Question: I'm using simplecartjs to power an online store. It stores it's data in local storage, which looks like this:
'''
{"SCI-1":{"quantity":1,"id":"SCI-1","price":20,"name":"Mattamusta -teippi","size":"Tyhja"},"SCI-3":{"quantity":1,"id":"SCI-3","price":19,"name":"Mohawk .vaimennusmatto 48 x 39cm"},"SCI-5":{"quantity":2,"id":"SCI-5","price":8,"name":"Car Speaker -hajuste","color":"Green Tea"},"SCI-7":{"quantity":1,"id":"SCI-7","price":50,"name":"Asennuspaketti"},"SCI-9":{"quantity":1,"id":"SCI-9","price":30,"name":"Quartz-kalvot","color":"Yellow","size":"50cm x 30cm"},"SCI-11":{"quantity":1,"id":"SCI-11","price":30,"name":"Quartz-kalvot","color":"True Blue","size":"50cm x 30cm"}}
'''
And I want to add this line it's closed.
'''
"SCI-12":{"quantity":1,"id":"SCI-12","price":5,"name":"Toimituskulut"}
'''
However, the amount of products will depend on user, and so on must grow with the number of items.
Actually, it doens't have to use , it can be anything, as long as it's after the items.
Here's what I'm trying... But without luck.
'''
$("#matkahuolto").click(function(){
var value_object = '"Toimituskulut":{"quantity":1,"id":"Toimituskulut","price":5,"name":"Toimituskulut"}';
var json_object = JSON.parse(localStorage.your_json); // convert string to object
json_object["simpleCart_items"] = value_object; // add value
localStorage.your_json = JSON.stringify(json_object); // store it again.
});
$("#posti").click(function(){
var json_object = JSON.parse(localStorage.your_json); // convert string to object
json_object["simpleCart_items"] = value_object; // add value
localStorage.your_json = JSON.stringify(json_object); // store it again.
});
'''
A screenshot of localstorage.

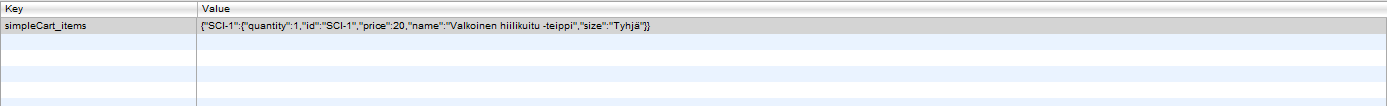
Answer: The first thing you need to understand is how items are stored in <URL>, which is basically like a hashmap/dictionary in that the items are stored in key value pairs.
For example to store a 'string' 'localStorage' you would do something like
'''
localStorage["myKey"] = "some value";
'''
To retrieve the value you would just to the reverse
'''
var myValue = localStorage["myKey"];
'''
The next thing to realize is that you can in fact store strings in localStorage, so if you want to store a object you need to first convert it to a string representation. This is usually done by converting the object to <URL> which is a compact notation used to represent an object as a string. To convert an object to JSON you just use the 'JSON.stringify' method, and to parse an item you use the 'JSON.parse' method
For example to convert an object to JSON
'''
var someObject = {id: 1, name: 'Test'};
var jsonSomeObject = JSON.stringify(someObject);
// jsonSomeObject looks like "{"id":1,"name":"test"}"
'''
And to read an object from JSON
'''
someObject = JSON.parse(jsonSomeObject);
'''
So now in your case assuming that your object contains the appropriate data all you need to do is 'stringify' your object and add it to 'localStorage' using some key,
'''
var jsonData = JSON.stringify({"SCI-12":{"quantity":1,"id":"SCI-12","price":5,"name":"Toimituskulut"}});
localStorage["aKey"] = jsonData;
'''
and when you want to access this data later (presumably after coming back to the page)
'''
var mySCI = JSON.parse(localStorage["aKey"])
'''
If you are trying to update a specific entry in localStorage then you would just read it in and then overwrite it, for example
'''
var mySCI = JSON.parse(localStorage["aKey"]);
mySCI.SCI-12.quantity = 2;
localStorage["aKey"] = JSON.stringify(mySCI);
'''
Keep in mind that while most browsers have built in support for JSON some older ones don't, if this is an issue you can include Douglass Crockfords <URL> script to provide support.
Based on the screenshot you just posted, you can see that the key under which the values are stored in localStorage is in fact simpleCart_items (and not your_json which are using in your code), and that the object that is being stored has a object stored under the key "SCI-1) (and probably others under "SCI's"). So what you would need to do is something like the following
'''
$("#matkahuolto").click(function(){
var value_object = {quantity: 1, id: 1, name: "someName"} ;
var jsonObject = JSON.parse(localStorage["simpleCart_items"]);
json_object["SCI_1"] = value_object; // add value
localStorage["simpleCart_items"] = JSON.stringify(json_object); // store it again.
});
$("#posti").click(function(){
// convert string to object
var json_object = JSON.parse(localStorage["simpleCart_items"]);
json_object["SCI-1"] = value_object; // add value
localStorage["simpleCart_items"] = JSON.stringify(json_object); // store it again.
});
'''